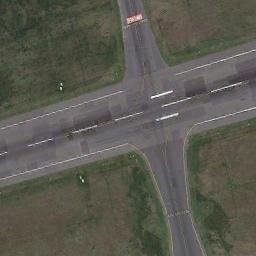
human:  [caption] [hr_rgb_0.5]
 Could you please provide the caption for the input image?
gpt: Next to the cross-shaped runway is a green lawn with white short and thick signs on the runway .

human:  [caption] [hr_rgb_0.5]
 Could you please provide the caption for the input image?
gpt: The runway is surrounded by grass .

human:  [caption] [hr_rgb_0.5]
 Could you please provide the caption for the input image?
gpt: The runway connects another road and some center line markings are on the runway .

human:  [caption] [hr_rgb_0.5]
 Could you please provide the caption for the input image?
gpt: The runway is on the grass next to the bare land .

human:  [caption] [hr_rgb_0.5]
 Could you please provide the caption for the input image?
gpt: There are green meadows beside the runway .